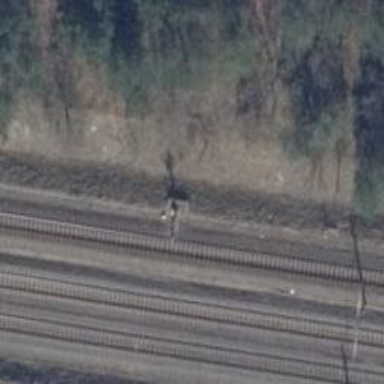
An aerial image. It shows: Rail siding with electrified contact lines.